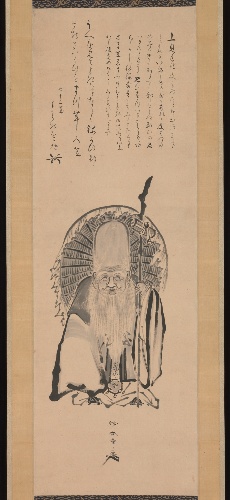
Artist: Katsukawa Shunshō　勝川春章|Tegara no Okamochi
Artist bio: Japanese, 1726–1792|1734–1812
Date: 1798
Object type: Hanging scroll
Classification: Paintings
Medium: Hanging scroll; ink and color on paper
Culture: Japan
Period: Edo period (1615–1868)
Dimensions: 33 3/4 x 11 5/16 in. (85.7 x 28.8 cm)
Department: Asian Art
Credit line: The Harry G. C. Packard Collection of Asian Art, Gift of Harry G. C. Packard, and Purchase, Fletcher, Rogers, Harris Brisbane Dick, and Louis V. Bell Funds, Joseph Pulitzer Bequest, and The Annenberg Fund Inc. Gift, 1975
Accession year: 1975
Repository: Metropolitan Museum of Art, New York, NY
Tags: Men